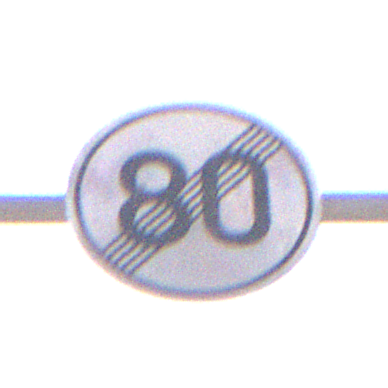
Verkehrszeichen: EndeGeschwindigkeit80
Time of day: Midday
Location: Outdoor (Nature)
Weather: Clear
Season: NotSpecified
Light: Natural